Question: I have a chart that i'm trying to make more user friendly and I keep running into issues trying to add one thing, something else goes wrong.
what im trying to accomplish is: Chart starts with one in 'hovered' state. When one is hovered on, it has a border as well as the text in the middle of the chart updates with the label and percentage. I would also like the background to be a SVG image (not important if not possible) .
I've made a <URL> - I would like to remove the tooltip too.
Any help would be greatly appreciated!

'''
<div id="doughnutChart" class="chart"></div>
'''
'''
jQuery(function(){
jQuery("#doughnutChart").drawDoughnutChart([
{ title: "Holiday Fund", value : 5, color: "#2C3E50" },
{ title: "Emergencies", value: 20, color: "#FC4349" },
{ title: "Loans", value: 20, color: "#6DBCDB" },
{ title: "Widows", value : 27, color: "#F7E248" },
{ title: "Medical Support", value : 28, color: "#D7DADB" },
]);
});
/*!
* jquery.drawDoughnutChart.js
* Version: 0.4.1(Beta)
* Inspired by Chart.js(http://www.chartjs.org/)
*
* Copyright 2014 hiro
* https://github.com/githiro/drawDoughnutChart
* Released under the MIT license.
*
*/
;(function($, undefined) {
$.fn.drawDoughnutChart = function(data, options) {
var $this = this,
W = $this.width(),
H = $this.height(),
centerX = W/2,
centerY = H/2,
cos = Math.cos,
sin = Math.sin,
PI = Math.PI,
settings = $.extend({
segmentShowStroke : true,
segmentStrokeColor : "#0C1013",
segmentStrokeWidth : 1,
baseColor: "rgba(0,0,0,0.5)",
baseOffset: 4,
edgeOffset : 10,//offset from edge of $this
percentageInnerCutout : 75,
animation : true,
animationSteps : 90,
animationEasing : "easeInOutExpo",
animateRotate : true,
tipOffsetX: -8,
tipOffsetY: -45,
tipClass: "doughnutTip",
summaryClass: "doughnutSummary",
summaryTitle: "",
summaryTitleClass: "doughnutSummaryTitle",
summaryNumberClass: "doughnutSummaryNumber",
beforeDraw: function() { },
afterDrawed : function() { },
onPathEnter : function(e,data) { },
onPathLeave : function(e,data) { }
}, options),
animationOptions = {
linear : function (t) {
return t;
},
easeInOutExpo: function (t) {
var v = t<.5 ? 8*t*t*t*t : 1-8*(--t)*t*t*t;
return (v>1) ? 1 : v;
}
},
requestAnimFrame = function() {
return window.requestAnimationFrame ||
window.webkitRequestAnimationFrame ||
window.mozRequestAnimationFrame ||
window.oRequestAnimationFrame ||
window.msRequestAnimationFrame ||
function(callback) {
window.setTimeout(callback, 1000 / 60);
};
}();
settings.beforeDraw.call($this);
var $svg = $('<svg width="' + W + '" height="' + H + '" viewBox="0 0 ' + W + ' ' + H + '" xmlns="http://www.w3.org/2000/svg" xmlns:xlink="http://www.w3.org/1999/xlink"></svg>').appendTo($this),
$paths = [],
easingFunction = animationOptions[settings.animationEasing],
doughnutRadius = Min([H / 2,W / 2]) - settings.edgeOffset,
cutoutRadius = doughnutRadius * (settings.percentageInnerCutout / 100),
segmentTotal = 0;
//Draw base doughnut
var baseDoughnutRadius = doughnutRadius + settings.baseOffset,
baseCutoutRadius = cutoutRadius - settings.baseOffset;
$(document.createElementNS('http://www.w3.org/2000/svg', 'path'))
.attr({
"d": getHollowCirclePath(baseDoughnutRadius, baseCutoutRadius),
"fill": settings.baseColor
})
.appendTo($svg);
//Set up pie segments wrapper
var $pathGroup = $(document.createElementNS('http://www.w3.org/2000/svg', 'g'));
$pathGroup.attr({opacity: 0}).appendTo($svg);
//Set up tooltip
var $tip = $('<div class="' + settings.tipClass + '" />').appendTo('body').hide(),
tipW = $tip.width(),
tipH = $tip.height();
for (var i = 0, len = data.length; i < len; i++) {
segmentTotal += data[i].value;
$paths[i] = $(document.createElementNS('http://www.w3.org/2000/svg', 'path'))
.attr({
"stroke-width": settings.segmentStrokeWidth,
"stroke": settings.segmentStrokeColor,
"fill": data[i].color,
"data-order": i,
"class": 'counter-'+i
})
.appendTo($pathGroup)
.on("mouseenter", pathMouseEnter)
.on("mouseleave", pathMouseLeave)
.on("mousemove", pathMouseMove);
}
//Set up center text area
var summarySize = (cutoutRadius - (doughnutRadius - cutoutRadius)) * 2,
$summary = $('<div class="' + settings.summaryClass + '" />')
.appendTo($this)
.css({
width: summarySize + "px",
height: summarySize + "px",
"margin-left": -(summarySize / 2) + "px",
"margin-top": -(summarySize / 2) + "px"
});
var $summaryTitle = $('<p class="' + settings.summaryTitleClass + '">' + data[0].title + "<br />" + data[0].value + '%' + '</p>').appendTo($summary);
//var $summaryNumber = $('<p class="' + settings.summaryNumberClass + '"></p>').appendTo($summary).css({opacity: 0});
//Animation start
animationLoop(drawPieSegments);
//Functions
function getHollowCirclePath(doughnutRadius, cutoutRadius) {
//Calculate values for the path.
//We needn't calculate startRadius, segmentAngle and endRadius, because base doughnut doesn't animate.
var startRadius = -1.570,// -Math.PI/2
segmentAngle = 6.2831,// 1 * ((99.9999/100) * (PI*2)),
endRadius = 4.7131,// startRadius + segmentAngle
startX = centerX + cos(startRadius) * doughnutRadius,
startY = centerY + sin(startRadius) * doughnutRadius,
endX2 = centerX + cos(startRadius) * cutoutRadius,
endY2 = centerY + sin(startRadius) * cutoutRadius,
endX = centerX + cos(endRadius) * doughnutRadius,
endY = centerY + sin(endRadius) * doughnutRadius,
startX2 = centerX + cos(endRadius) * cutoutRadius,
startY2 = centerY + sin(endRadius) * cutoutRadius;
var cmd = [
'M', startX, startY,
'A', doughnutRadius, doughnutRadius, 0, 1, 1, endX, endY,//Draw outer circle
'Z',//Close path
'M', startX2, startY2,//Move pointer
'A', cutoutRadius, cutoutRadius, 0, 1, 0, endX2, endY2,//Draw inner circle
'Z'
];
cmd = cmd.join(' ');
return cmd;
};
function pathMouseEnter(e) {
var order = $(this).data().order;
$tip.text(data[order].title + ": " + data[order].value)
.fadeIn(200);
settings.onPathEnter.apply($(this),[e,data]);
$('.doughnutSummaryTitle').html(data[order].title + "<br />" + data[order].value + '%')
}
function pathMouseLeave(e) {
$tip.hide();
settings.onPathLeave.apply($(this),[e,data]);
}
function pathMouseMove(e) {
$tip.css({
top: e.pageY + settings.tipOffsetY,
left: e.pageX - $tip.width() / 2 + settings.tipOffsetX
});
}
function drawPieSegments (animationDecimal) {
var startRadius = -PI / 2,//-90 degree
rotateAnimation = 1;
if (settings.animation && settings.animateRotate) rotateAnimation = animationDecimal;//count up between0~1
//drawDoughnutText(animationDecimal, segmentTotal);
$pathGroup.attr("opacity", animationDecimal);
//If data have only one value, we draw hollow circle(#1).
if (data.length === 1 && (4.7122 < (rotateAnimation * ((data[0].value / segmentTotal) * (PI * 2)) + startRadius))) {
$paths[0].attr("d", getHollowCirclePath(doughnutRadius, cutoutRadius));
return;
}
for (var i = 0, len = data.length; i < len; i++) {
var segmentAngle = rotateAnimation * ((data[i].value / segmentTotal) * (PI * 2)),
endRadius = startRadius + segmentAngle,
largeArc = ((endRadius - startRadius) % (PI * 2)) > PI ? 1 : 0,
startX = centerX + cos(startRadius) * doughnutRadius,
startY = centerY + sin(startRadius) * doughnutRadius,
endX2 = centerX + cos(startRadius) * cutoutRadius,
endY2 = centerY + sin(startRadius) * cutoutRadius,
endX = centerX + cos(endRadius) * doughnutRadius,
endY = centerY + sin(endRadius) * doughnutRadius,
startX2 = centerX + cos(endRadius) * cutoutRadius,
startY2 = centerY + sin(endRadius) * cutoutRadius;
var cmd = [
'M', startX, startY,//Move pointer
'A', doughnutRadius, doughnutRadius, 0, largeArc, 1, endX, endY,//Draw outer arc path
'L', startX2, startY2,//Draw line path(this line connects outer and innner arc paths)
'A', cutoutRadius, cutoutRadius, 0, largeArc, 0, endX2, endY2,//Draw inner arc path
'Z'//Cloth path
];
$paths[i].attr("d", cmd.join(' '));
startRadius += segmentAngle;
}
}
//function drawDoughnutText(animationDecimal, segmentTotal) {
// $summaryNumber
// .css({opacity: animationDecimal})
// .text((segmentTotal * animationDecimal).toFixed(1));
//}
function animateFrame(cnt, drawData) {
var easeAdjustedAnimationPercent =(settings.animation)? CapValue(easingFunction(cnt), null, 0) : 1;
drawData(easeAdjustedAnimationPercent);
}
function animationLoop(drawData) {
var animFrameAmount = (settings.animation)? 1 / CapValue(settings.animationSteps, Number.MAX_VALUE, 1) : 1,
cnt =(settings.animation)? 0 : 1;
requestAnimFrame(function() {
cnt += animFrameAmount;
animateFrame(cnt, drawData);
if (cnt <= 1) {
requestAnimFrame(arguments.callee);
} else {
settings.afterDrawed.call($this);
}
});
}
function Max(arr) {
return Math.max.apply(null, arr);
}
function Min(arr) {
return Math.min.apply(null, arr);
}
function isNumber(n) {
return !isNaN(parseFloat(n)) && isFinite(n);
}
function CapValue(valueToCap, maxValue, minValue) {
if (isNumber(maxValue) && valueToCap > maxValue) return maxValue;
if (isNumber(minValue) && valueToCap < minValue) return minValue;
return valueToCap;
}
return $this;
};
})(jQuery);
'''
'''
.chart {
position: absolute;
width: 450px;
height: 450px;
top: 50%;
left: 50%;
margin: -225px 0 0 -225px;
}
.doughnutTip {
position: absolute;
min-width: 30px;
max-width: 300px;
padding: 5px 15px;
border-radius: 1px;
background: rgba(0,0,0,.8);
color: #ddd;
font-size: 17px;
text-shadow: 0 1px 0 #000;
text-transform: uppercase;
text-align: center;
line-height: 1.3;
letter-spacing: .06em;
box-shadow: 0 1px 3px rgba(0,0,0,0.5);
pointer-events: none;
&::after {
position: absolute;
left: 50%;
bottom: -6px;
content: "";
height: 0;
margin: 0 0 0 -6px;
border-right: 5px solid transparent;
border-left: 5px solid transparent;
border-top: 6px solid rgba(0,0,0,.7);
line-height: 0;
}
}
.doughnutSummary {
position: absolute;
top: 50%;
left: 50%;
color: #000;
text-align: center;
text-shadow: 0 -1px 0 #111;
cursor: default;
}
.doughnutSummaryTitle {
position: absolute;
top: 50%;
width: 100%;
margin-top: -27%;
font-size: 22px;
letter-spacing: .06em;
}
.doughnutSummaryNumber {
position: absolute;
top: 50%;
width: 100%;
margin-top: -15%;
font-size: 55px;
}
.chart path:hover { opacity: 0.65; }
'''
<URL>
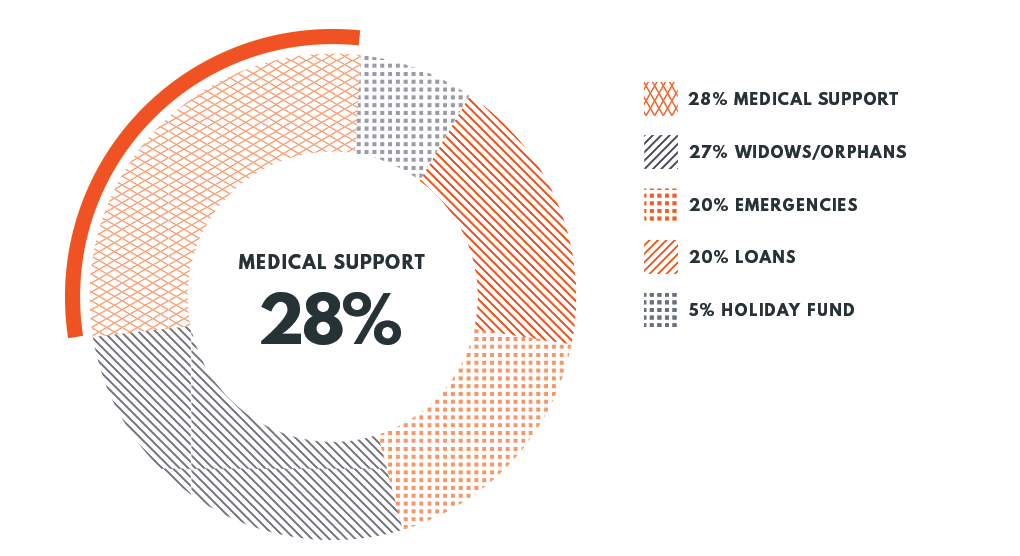
Answer: Without modifying the original plugin 'drawDoughnutChart', you could overwrite the default settings.
For the out stroke you could draw an other chart, hide it, and use 'afterDrawed', 'onPathEnter', 'onPathLeave' callbacks exposed by the plugin to do the logic.
And for the background of each pie segment, you could use <URL>.
:
'''
var firstSelected = 0;
var seed = [
{ title: "Holiday Fund", value : 5, color: "url(#dots2)" },
{ title: "Emergencies", value: 20, color: "url(#diagonal1)" },
{ title: "Loans", value: 20, color: "url(#dots1)" },
{ title: "Widows", value : 27, color: "url(#diagonal2)" },
{ title: "Medical Support", value : 28, color: "url(#hatch1)" },
];
var seed2 = [
{ value : 5, color: "#9fa1ac" },
{ value: 20, color: "#ef5123" },
{ value: 20, color: "#ef5123" },
{ value : 27, color: "#9fa1ac" },
{ value : 28, color: "#ef5123" },
];
var chartOptions = {
baseOffset: 0,
segmentShowStroke : false,
segmentStrokeColor : 'transparent',
baseColor: 'transparent',
percentageInnerCutout : 60,
onPathEnter: function (e, data) {
var order = $(this).data().order;
$('#doughnutChart .doughnutSummaryTitle').html(data[order].title);
$('#doughnutChart .doughnutSummaryNumber').html(data[order].value + '%');
$('#doughnutChart .doughnutSummary').show();
$('#doughnutBg g').find('path').fadeOut(300);
$('#doughnutBg g').find('path:eq('+(order)+')').fadeIn(500)
},
onPathLeave: function (e, data) {
$('#doughnutBg g').find('path').fadeOut(300);
$('#doughnutChart .doughnutSummary').hide();
},
afterDrawed : function () {
$('#doughnutChart .doughnutSummaryTitle').html(seed[firstSelected].title);
$('#doughnutChart .doughnutSummaryNumber').html(seed[firstSelected].value + '%');
$('#doughnutChart .doughnutSummary').css({width: '160px', height: '60px', marginLeft: '-80px', marginTop: '-30px'});
$('#doughnutChart .doughnutSummary').show();
$('#doughnutBg g').find('path:eq('+firstSelected+')').fadeIn(500);
}
} ;
var chartOptions2 = {
baseOffset: 0,
segmentStrokeColor : 'transparent',
segmentShowStroke : false,
percentageInnerCutout : 95
} ;
jQuery("#doughnutChart").drawDoughnutChart(seed, chartOptions);
jQuery("#doughnutBg").drawDoughnutChart(seed2, chartOptions2);
'''
:
'''
.chart {
position: absolute;
width: 400px;
height: 400px;
top: 50%;
left: 50%;
margin: -200px 0 0 -200px;
}
.bgchart {
position: absolute;
width: 430px;
height: 430px;
top: 50%;
left: 50%;
margin: -215px 0 0 -215px;
}
.chart .doughnutSummary,
.bgchart .doughnutSummary{
display: none;
}
.chart path:hover { opacity: 0.65; }
.bgchart path { display: none }
'''
:
'''
<svg width="8cm" height="4cm" viewBox="0 0 800 400" version="1.1"
xmlns="http://www.w3.org/2000/svg">
<defs>
<pattern id="hatch1" patternUnits="userSpaceOnUse" x="0" y="0" width="10" height="10">
<g style="fill:none; stroke:#ef5123; stroke-width:1">
<path d="M0,0 l10,10"/><path d="M10,0 l-10,10"/>
</g>
</pattern>
<pattern id="hatch2" patternUnits="userSpaceOnUse" x="0" y="0" width="10" height="10">
<g style="fill:none; stroke:#9fa1ac; stroke-width:1">
<path d="M0,0 l10,10"/><path d="M10,0 l-10,10"/>
</g>
</pattern>
<pattern id="diagonal1" x="0" y="0" width="6" height="6" patternUnits="userSpaceOnUse" patternTransform="rotate(130)">
<rect x="0" y="0" width="2" height="6" style="stroke:none; fill:#ef5123;" />
</pattern>
<pattern id="diagonal2" x="0" y="0" width="6" height="6" patternUnits="userSpaceOnUse" patternTransform="rotate(130)">
<rect x="0" y="0" width="2" height="6" style="stroke:none; fill:#9fa1ac;" />
</pattern>
<pattern id="dots1" x="0" y="0" width="5" height="5" patternUnits="userSpaceOnUse" patternTransform="rotate(45)">
<circle cx="2" cy="2" r="1" style="stroke:none; fill:#ef5123;" />
</pattern>
<pattern id="dots2" x="0" y="0" width="5" height="5" patternUnits="userSpaceOnUse" patternTransform="rotate(45)">
<circle cx="2" cy="2" r="1" style="stroke:none; fill:#9fa1ac;" />
</pattern>
</defs>
</svg>
<div class="bgchart" id="doughnutBg"></div>
<div class="chart" id="doughnutChart"></div>
'''
## DEMO